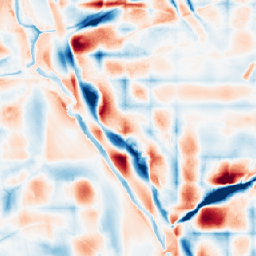
Category: wavelet
Decomposition family: wavelet_biorthogonal
Decomposition parameters: wavelet: bior2.4
level: 5
Upsampling method: nearest
Upsampling parameters: scale: 4
Upsampling scale: 4